Chest X-ray:
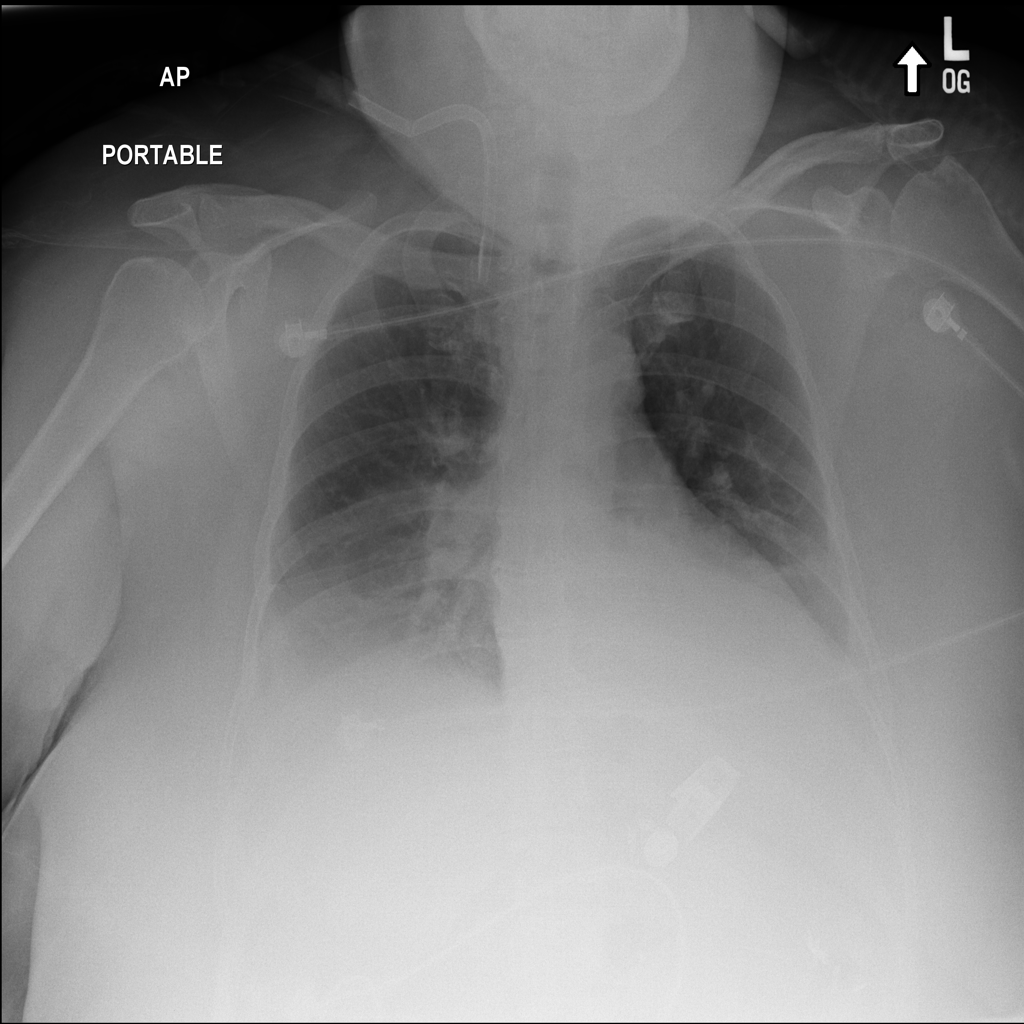
Findings: Effusion
No abnormal finding: no